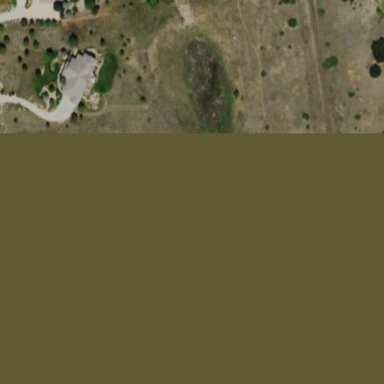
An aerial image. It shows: Rough grassy area used for golf.